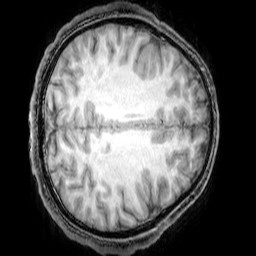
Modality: T1w
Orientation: axial
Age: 19
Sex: male
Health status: healthy
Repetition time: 0.081 s
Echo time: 0.037 s